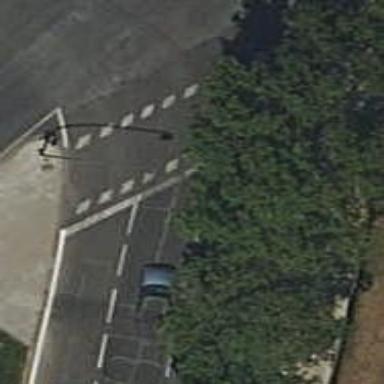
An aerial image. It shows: Crossing with traffic signals.